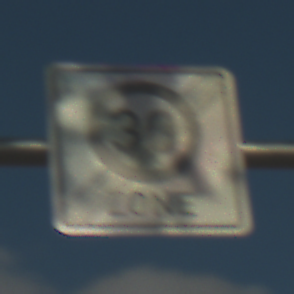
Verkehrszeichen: EndeZone30
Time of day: MorningAfternoon
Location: Outdoor (RoadRail)
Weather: PartlyCloudy
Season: NotSpecified
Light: Natural